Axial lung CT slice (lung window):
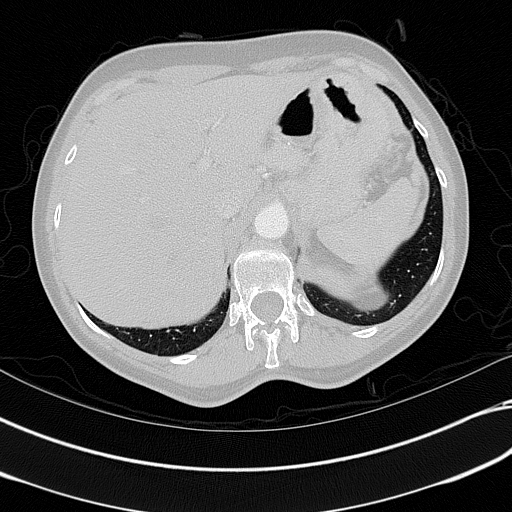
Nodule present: no